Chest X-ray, PA view. Patient: 40 years old, sex M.
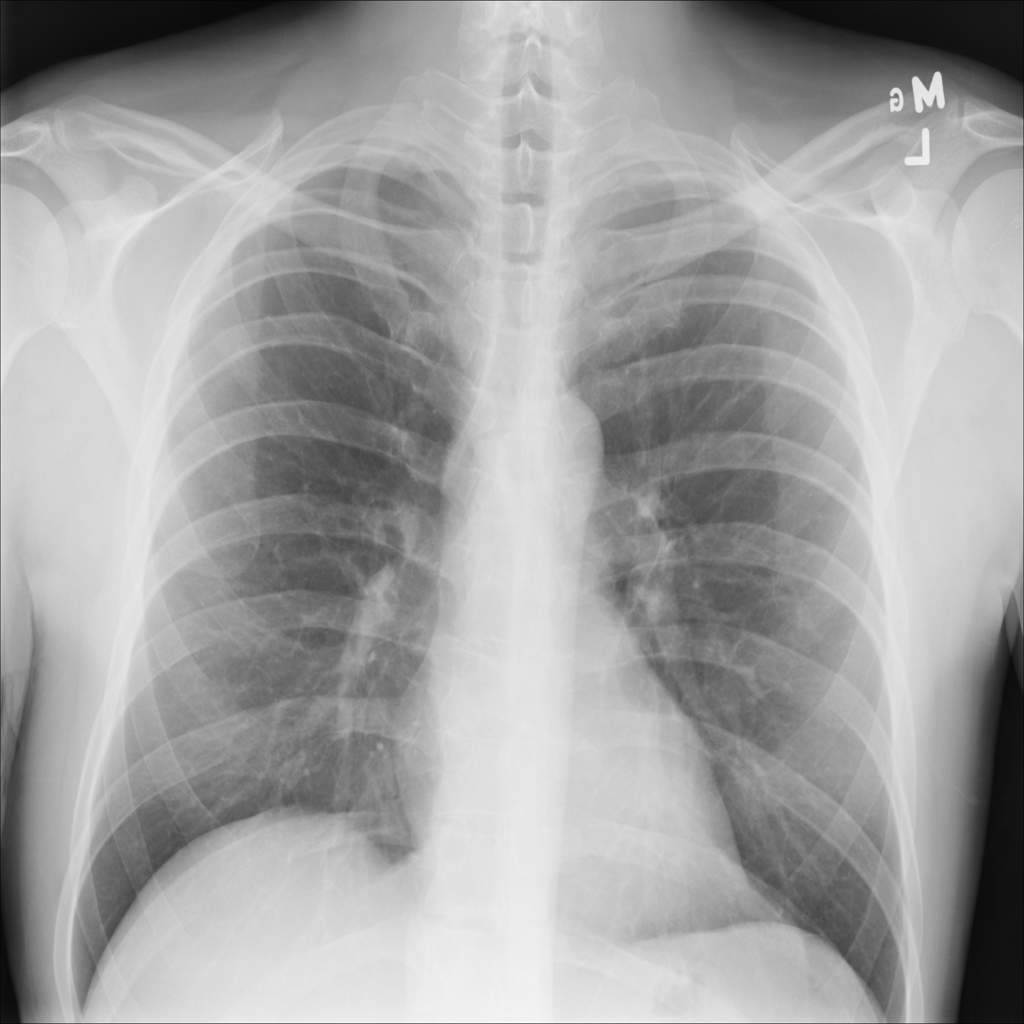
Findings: No Finding